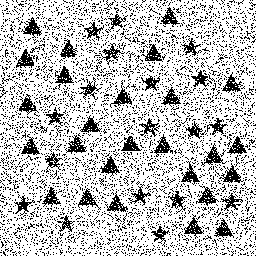
Squares: 0
Triangles: 26
Stars: 18
Total shapes: 44